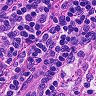
Metastatic tissue present: no